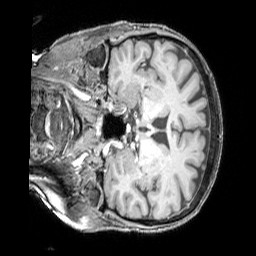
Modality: T1w
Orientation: coronal
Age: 71
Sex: female
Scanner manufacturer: siemens
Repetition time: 2.3 s
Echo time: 0.00226 s